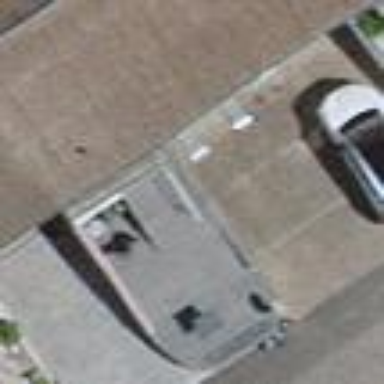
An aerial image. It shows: Terrace building.